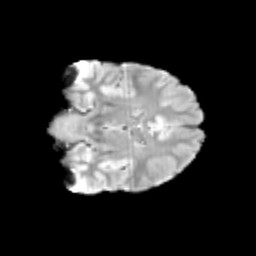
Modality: T2w
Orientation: coronal
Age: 13
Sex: male
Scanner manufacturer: siemens
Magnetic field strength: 3 T
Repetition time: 3.8 s
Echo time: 0.07 s